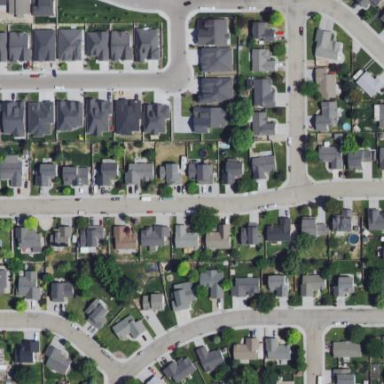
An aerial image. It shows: Sidewalk.